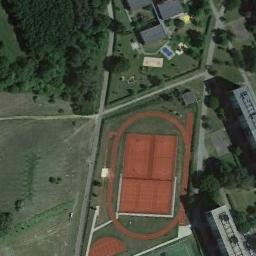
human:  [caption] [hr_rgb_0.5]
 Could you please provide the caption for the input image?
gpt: There is a track and field at the bottom of the picture .

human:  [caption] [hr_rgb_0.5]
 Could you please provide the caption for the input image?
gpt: The ground track field is surrounded by a forest, A clearing and some buildings .

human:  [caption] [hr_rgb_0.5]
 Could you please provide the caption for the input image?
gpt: There are many trees near the ground track field .

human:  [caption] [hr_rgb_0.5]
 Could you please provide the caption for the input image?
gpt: Track and field are surrounded by buildings and vegetation .

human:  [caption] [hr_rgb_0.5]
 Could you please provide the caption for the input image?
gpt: There are some trees and buildings beside the ground track field .